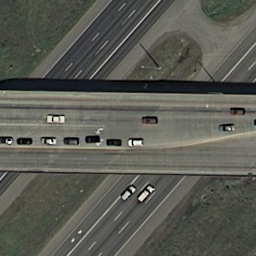
Label: overpass